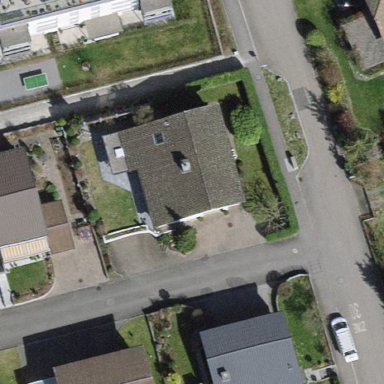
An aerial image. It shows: Simple and straightforward house.